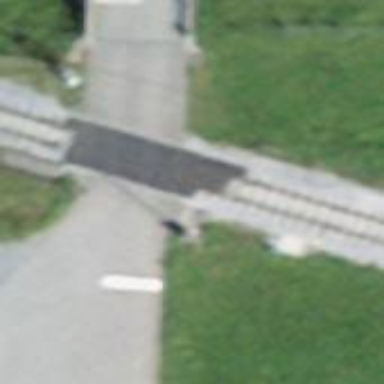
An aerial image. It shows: Level crossing along the railway.